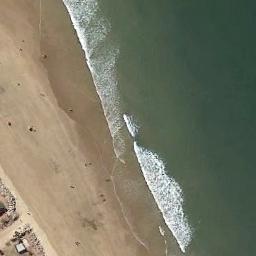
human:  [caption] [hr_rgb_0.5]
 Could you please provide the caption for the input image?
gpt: Waves of deep green water wash the beach .

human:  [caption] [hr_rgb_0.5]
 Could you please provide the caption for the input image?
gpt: Green water and sandy beach .

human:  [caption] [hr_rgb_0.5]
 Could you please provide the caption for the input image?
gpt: The sea was rough by the beach .

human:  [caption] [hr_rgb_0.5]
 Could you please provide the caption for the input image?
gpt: The beach with khaki sand and the color of the seawater is green .

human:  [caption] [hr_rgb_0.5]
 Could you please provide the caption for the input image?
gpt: The sea is calm beside the beach .